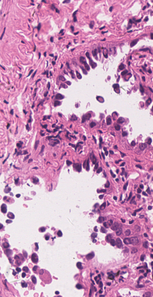
Tumor epithelial tissue: yes
Tumor-associated stroma tissue: yes
Normal tissue: no